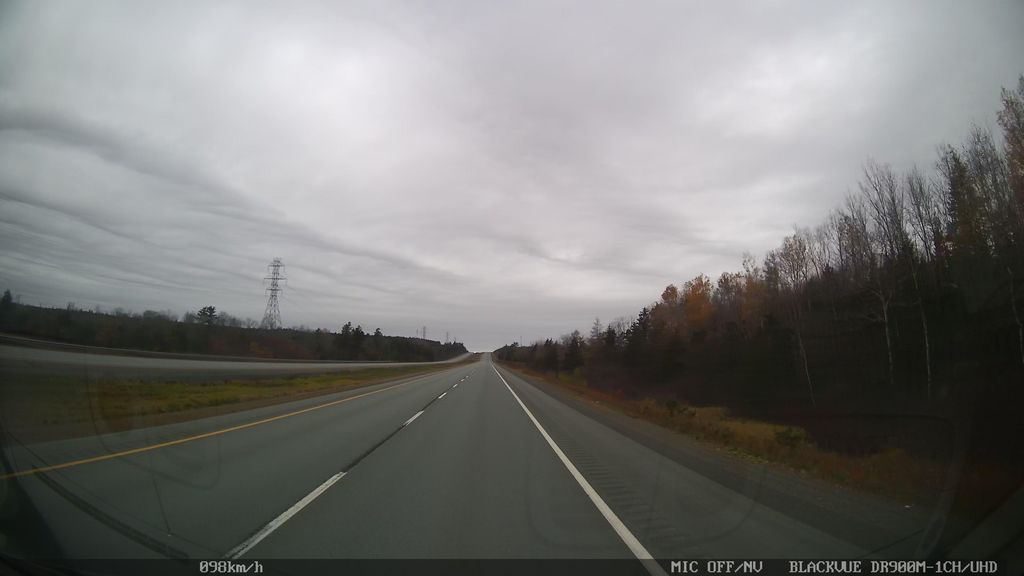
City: halifax